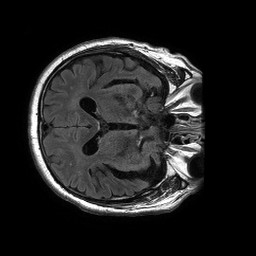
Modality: FLAIR
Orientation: axial
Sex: male
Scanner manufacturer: philips
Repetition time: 11 s
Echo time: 0.125 s